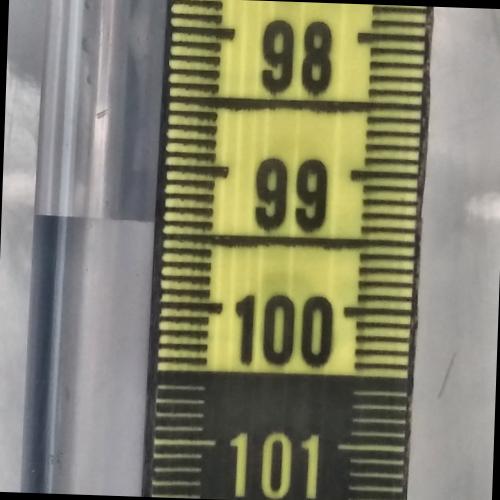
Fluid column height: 99.4 cm